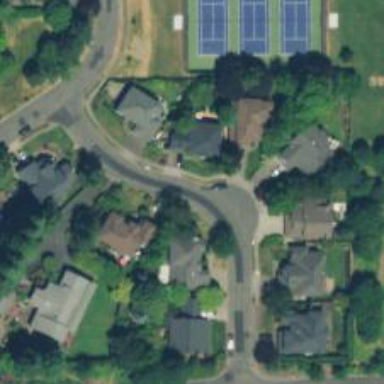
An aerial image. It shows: Residential road with sidewalk on the left.